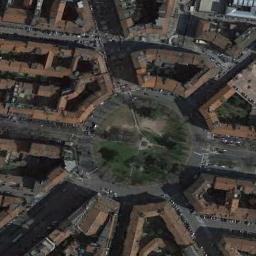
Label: roundabout